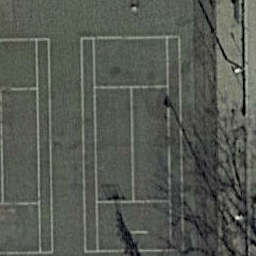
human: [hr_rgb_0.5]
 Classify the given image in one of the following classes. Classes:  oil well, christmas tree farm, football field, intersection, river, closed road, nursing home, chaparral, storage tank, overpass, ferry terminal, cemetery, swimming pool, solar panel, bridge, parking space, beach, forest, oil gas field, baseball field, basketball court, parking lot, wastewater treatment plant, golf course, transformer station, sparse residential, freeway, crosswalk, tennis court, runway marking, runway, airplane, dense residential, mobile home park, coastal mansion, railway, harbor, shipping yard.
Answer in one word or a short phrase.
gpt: tennis court